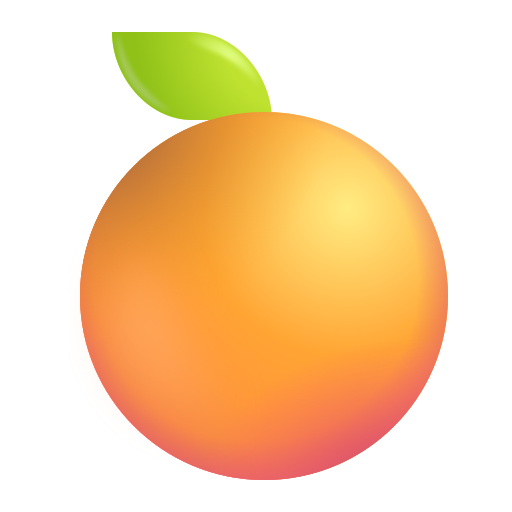
tangerine color